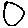
Label: circle